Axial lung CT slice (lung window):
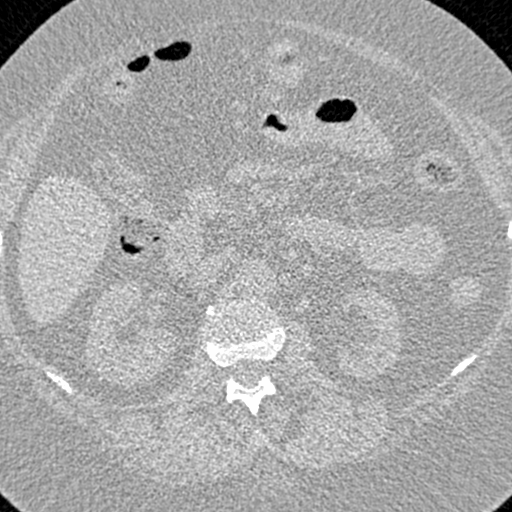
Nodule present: no